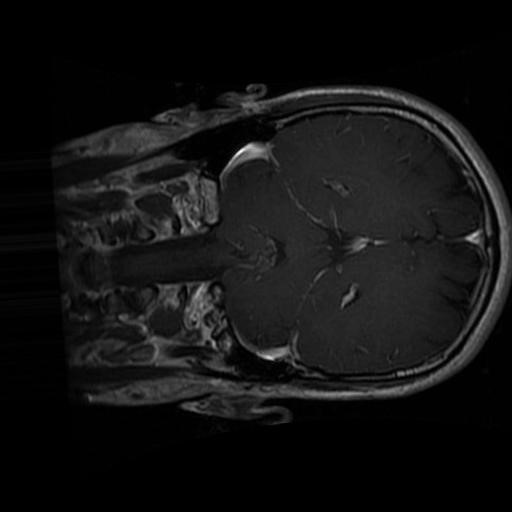
Label: brain_glioma